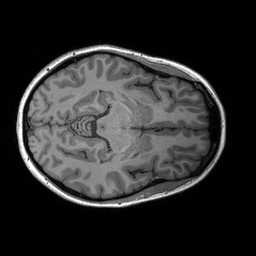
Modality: T1w
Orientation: axial
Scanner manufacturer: siemens
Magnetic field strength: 3 T
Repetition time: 2.3 s
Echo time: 0.00298 s